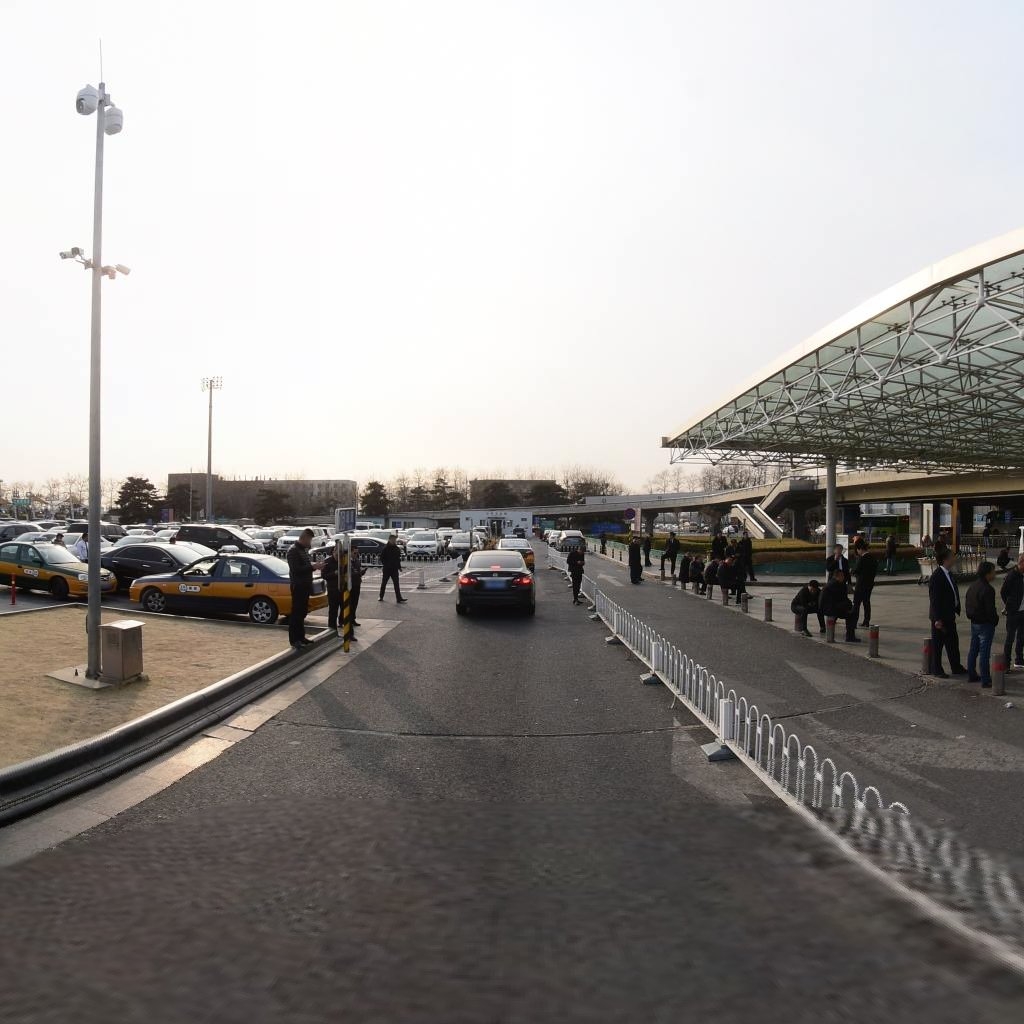
Region: Chaoyang
Road damage annotations: transverse crack, transverse crack